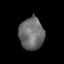
Tissue: skin
Cell type: Epithelial cells
Senescence score: 0.2787
Nuclear area (px): 778
Mean DAPI intensity: 108.749